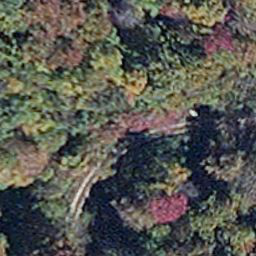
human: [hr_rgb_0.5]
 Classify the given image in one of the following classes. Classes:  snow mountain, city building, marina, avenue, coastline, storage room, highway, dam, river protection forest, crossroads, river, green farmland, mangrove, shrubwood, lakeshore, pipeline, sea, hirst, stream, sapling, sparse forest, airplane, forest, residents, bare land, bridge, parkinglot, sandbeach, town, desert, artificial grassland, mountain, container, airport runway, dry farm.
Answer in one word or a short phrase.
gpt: mangrove